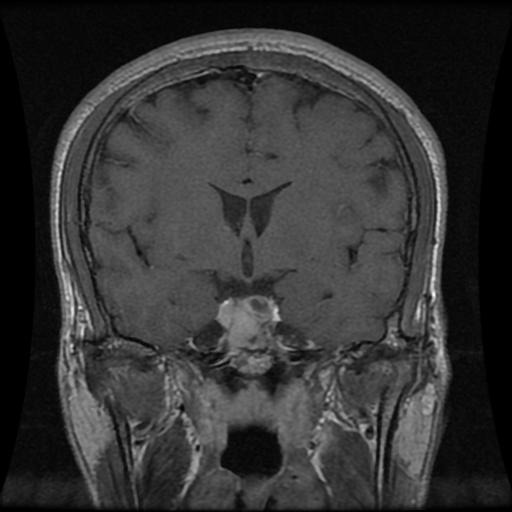
Label: pituitary